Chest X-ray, AP view. Patient: 64 years old, sex M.
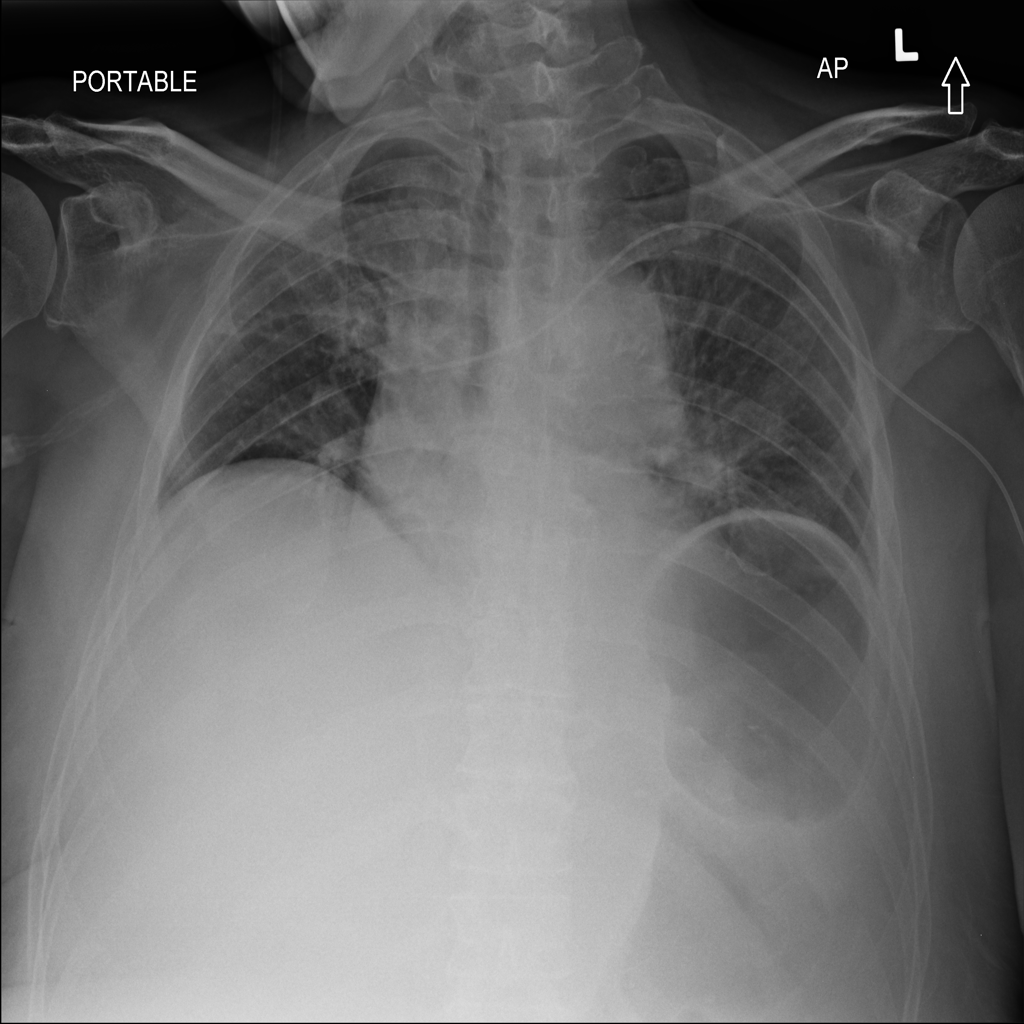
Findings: Atelectasis